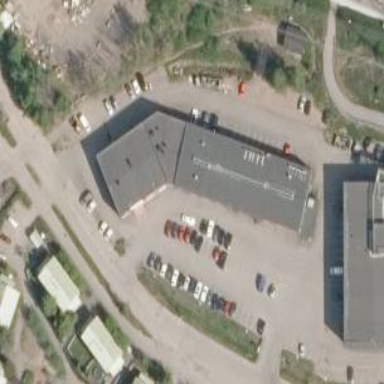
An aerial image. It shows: Sports centre in the leisure land.